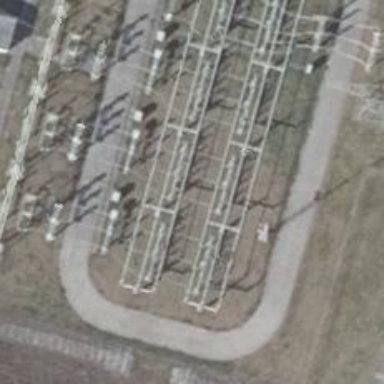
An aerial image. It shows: Power line with 3 cables. It is situated in bay.